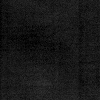
Atmospheric dust classification: dusty